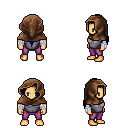
a pixel art fantasy rpg character, male body template, human, tanned skin, steel chest armor, magenta pants, blue ponytail hairstyle, cloth hood, white cloth bandages, four views (front, back, left, right), 2x2 character sprite sheet, small pixel art, hard edges, no anti-aliasing